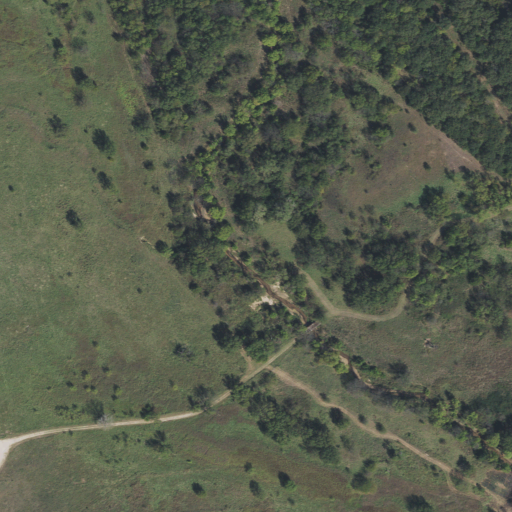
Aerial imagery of valley in Texas named Dry Hollow containing grassland, pasture, deciduous forest, shrub, and open development